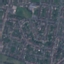
Land use / land cover: Residential